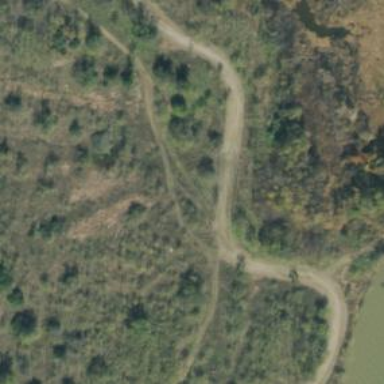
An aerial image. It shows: Path.